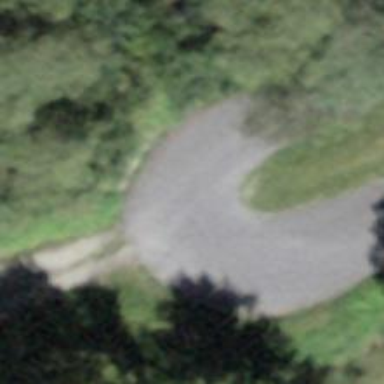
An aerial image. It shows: Unclassified asphalt road with grade1 tracktype.